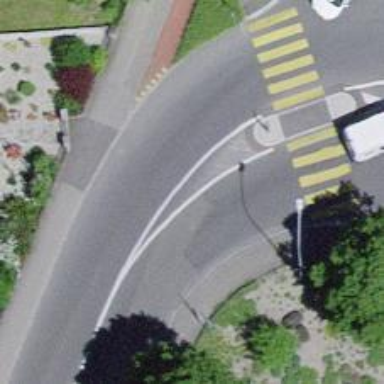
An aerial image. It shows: Secondary road with asphalt surface and dedicated cycle lane.